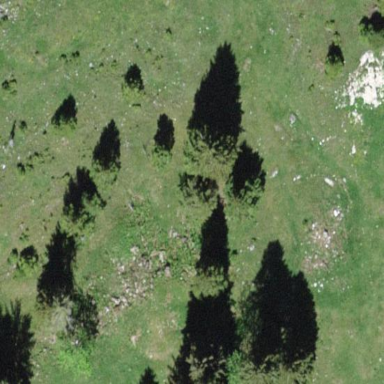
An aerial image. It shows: Forest with evergreen needle-leaved trees.